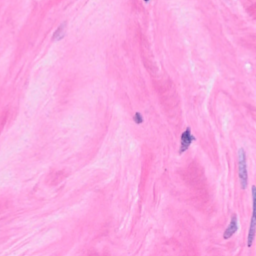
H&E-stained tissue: Breast